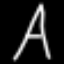
Label: The Eiffel Tower